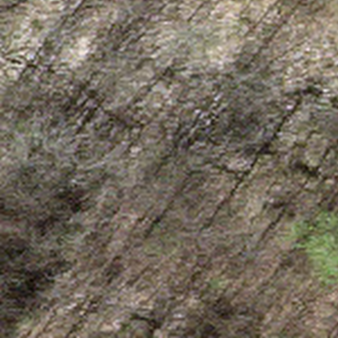
Label: other